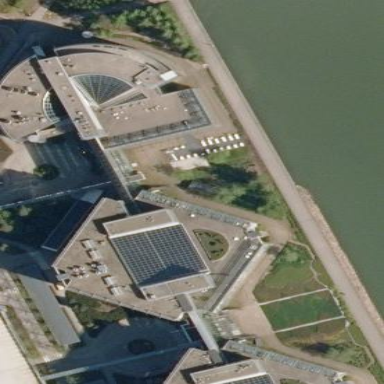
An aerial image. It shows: Building with flat roof.